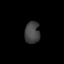
Tissue: lung
Cell type: Epithelial cells
Senescence score: 0.5773
Nuclear area (px): 321
Mean DAPI intensity: 67.673